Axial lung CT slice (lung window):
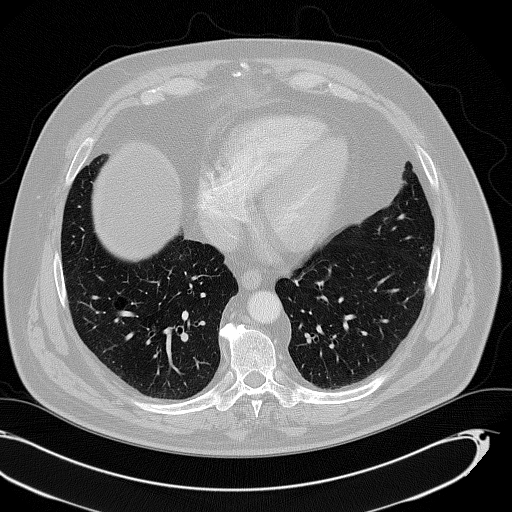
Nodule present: no